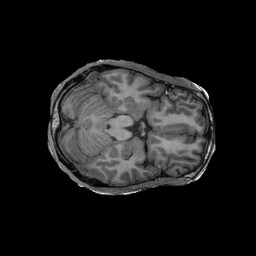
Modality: T1w
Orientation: axial
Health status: ill
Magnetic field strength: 3 T